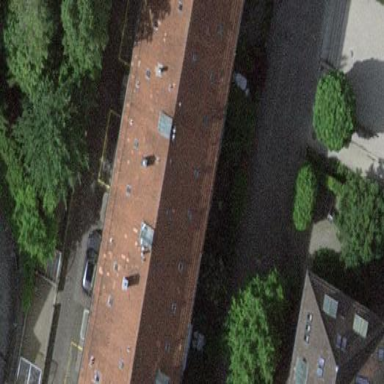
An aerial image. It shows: Beautiful apartment building with hipped roof covered in maroon roof tiles.